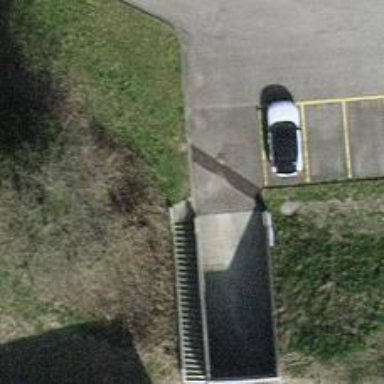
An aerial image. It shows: Road with steps.